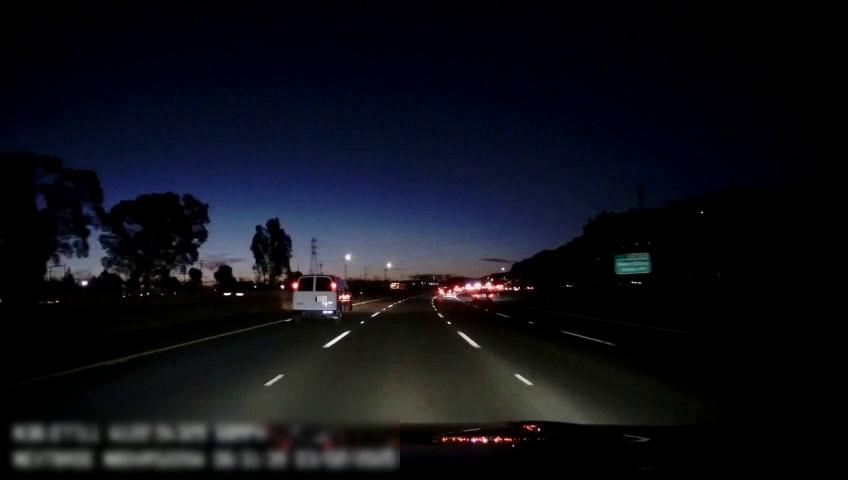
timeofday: Night
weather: Other
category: Drivable Space
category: Vehicles | Car
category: Vehicles | Van
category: Vehicles | Car
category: Vehicles | Car
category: Lanes | Alternate Lane
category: Lanes | Alternate Lane
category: Lanes | Alternate Lane
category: Lanes | Alternate Lane
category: Lanes | Alternate Lane
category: Traffic | Signs